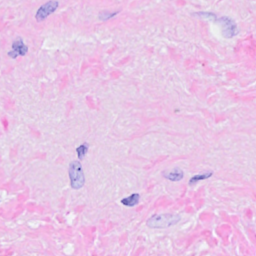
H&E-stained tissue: Breast